Question: I am currently create a spring mvc eclipse project direct from spring mvc template in eclipse. I use mybatis api for dao crud. When i test the crud mybatis crud using junit there is not error. but when i try to use it with real controller there is an error.
I think maybe because I don't link the springConfig.xml and the web.xml to load the configuration. Can you show me how.?
below are the content of my file :
springConfig.xml located in javaresource folder
'''
ERROR: org.springframework.web.servlet.DispatcherServlet - Context initialization failed
org.springframework.beans.factory.BeanCreationException: Error creating bean with name 'homeController': Injection of autowired dependencies failed; nested exception is org.springframework.beans.factory.BeanCreationException: Could not autowire method: public void kh.com.gfam.HomeController.setDAO(kh.com.gfam.rsos.dataaccess.dao.HotelEnvironmentDAO); nested exception is org.springframework.beans.factory.NoSuchBeanDefinitionException: No qualifying bean of type [kh.com.gfam.rsos.dataaccess.dao.HotelEnvironmentDAO] found for dependency: expected at least 1 bean which qualifies as autowire candidate for this dependency. Dependency annotations: {}
at org.springframework.beans.factory.annotation.AutowiredAnnotationBeanPostProcessor.postProcessPropertyValues(AutowiredAnnotationBeanPostProcessor.java:292)
at org.springframework.beans.factory.support.AbstractAutowireCapableBeanFactory.populateBean(AbstractAutowireCapableBeanFactory.java:1185)
at org.springframework.beans.factory.support.AbstractAutowireCapableBeanFactory.doCreateBean(AbstractAutowireCapableBeanFactory.java:537)
at org.springframework.beans.factory.support.AbstractAutowireCapableBeanFactory.createBean(AbstractAutowireCapableBeanFactory.java:475)
at org.springframework.beans.factory.support.AbstractBeanFactory$1.getObject(AbstractBeanFactory.java:304)
at org.springframework.beans.factory.support.DefaultSingletonBeanRegistry.getSingleton(DefaultSingletonBeanRegistry.java:228)
at org.springframework.beans.factory.support.AbstractBeanFactory.doGetBean(AbstractBeanFactory.java:300)
at org.springframework.beans.factory.support.AbstractBeanFactory.getBean(AbstractBeanFactory.java:195)
at org.springframework.beans.factory.support.DefaultListableBeanFactory.preInstantiateSingletons(DefaultListableBeanFactory.java:700)
at org.springframework.context.support.AbstractApplicationContext.finishBeanFactoryInitialization(AbstractApplicationContext.java:760)
at org.springframework.context.support.AbstractApplicationContext.refresh(AbstractApplicationContext.java:482)
at org.springframework.web.servlet.FrameworkServlet.configureAndRefreshWebApplicationContext(FrameworkServlet.java:658)
at org.springframework.web.servlet.FrameworkServlet.createWebApplicationContext(FrameworkServlet.java:624)
at org.springframework.web.servlet.FrameworkServlet.createWebApplicationContext(FrameworkServlet.java:672)
at org.springframework.web.servlet.FrameworkServlet.initWebApplicationContext(FrameworkServlet.java:543)
at org.springframework.web.servlet.FrameworkServlet.initServletBean(FrameworkServlet.java:484)
at org.springframework.web.servlet.HttpServletBean.init(HttpServletBean.java:136)
at javax.servlet.GenericServlet.init(GenericServlet.java:158)
at org.apache.catalina.core.StandardWrapper.initServlet(StandardWrapper.java:1241)
at org.apache.catalina.core.StandardWrapper.loadServlet(StandardWrapper.java:1154)
at org.apache.catalina.core.StandardWrapper.allocate(StandardWrapper.java:827)
at org.apache.catalina.core.StandardWrapperValve.invoke(StandardWrapperValve.java:135)
at org.apache.catalina.core.StandardContextValve.invoke(StandardContextValve.java:106)
at org.apache.catalina.authenticator.AuthenticatorBase.invoke(AuthenticatorBase.java:505)
at org.apache.catalina.core.StandardHostValve.invoke(StandardHostValve.java:142)
at org.apache.catalina.valves.ErrorReportValve.invoke(ErrorReportValve.java:79)
at org.apache.catalina.valves.AbstractAccessLogValve.invoke(AbstractAccessLogValve.java:610)
at org.apache.catalina.core.StandardEngineValve.invoke(StandardEngineValve.java:88)
at org.apache.catalina.connector.CoyoteAdapter.service(CoyoteAdapter.java:534)
at org.apache.coyote.http11.AbstractHttp11Processor.process(AbstractHttp11Processor.java:1081)
at org.apache.coyote.AbstractProtocol$AbstractConnectionHandler.process(AbstractProtocol.java:658)
at org.apache.coyote.http11.Http11NioProtocol$Http11ConnectionHandler.process(Http11NioProtocol.java:222)
at org.apache.tomcat.util.net.NioEndpoint$SocketProcessor.doRun(NioEndpoint.java:1566)
at org.apache.tomcat.util.net.NioEndpoint$SocketProcessor.run(NioEndpoint.java:1523)
at java.util.concurrent.ThreadPoolExecutor.runWorker(ThreadPoolExecutor.java:1142)
at java.util.concurrent.ThreadPoolExecutor$Worker.run(ThreadPoolExecutor.java:617)
at org.apache.tomcat.util.threads.TaskThread$WrappingRunnable.run(TaskThread.java:61)
at java.lang.Thread.run(Thread.java:745)
Caused by: org.springframework.beans.factory.BeanCreationException: Could not autowire method: public void kh.com.gfam.HomeController.setDAO(kh.com.gfam.rsos.dataaccess.dao.HotelEnvironmentDAO); nested exception is org.springframework.beans.factory.NoSuchBeanDefinitionException: No qualifying bean of type [kh.com.gfam.rsos.dataaccess.dao.HotelEnvironmentDAO] found for dependency: expected at least 1 bean which qualifies as autowire candidate for this dependency. Dependency annotations: {}
at org.springframework.beans.factory.annotation.AutowiredAnnotationBeanPostProcessor$AutowiredMethodElement.inject(AutowiredAnnotationBeanPostProcessor.java:596)
at org.springframework.beans.factory.annotation.InjectionMetadata.inject(InjectionMetadata.java:87)
at org.springframework.beans.factory.annotation.AutowiredAnnotationBeanPostProcessor.postProcessPropertyValues(AutowiredAnnotationBeanPostProcessor.java:289)
... 37 more
Caused by: org.springframework.beans.factory.NoSuchBeanDefinitionException: No qualifying bean of type [kh.com.gfam.rsos.dataaccess.dao.HotelEnvironmentDAO] found for dependency: expected at least 1 bean which qualifies as autowire candidate for this dependency. Dependency annotations: {}
at org.springframework.beans.factory.support.DefaultListableBeanFactory.raiseNoSuchBeanDefinitionException(DefaultListableBeanFactory.java:1100)
at org.springframework.beans.factory.support.DefaultListableBeanFactory.doResolveDependency(DefaultListableBeanFactory.java:960)
at org.springframework.beans.factory.support.DefaultListableBeanFactory.resolveDependency(DefaultListableBeanFactory.java:855)
at org.springframework.beans.factory.annotation.AutowiredAnnotationBeanPostProcessor$AutowiredMethodElement.inject(AutowiredAnnotationBeanPostProcessor.java:553)
... 39 more
'''
web.xml location int webint directory
'''
<?xml version="1.0" encoding="UTF-8"?>
<web-app version="2.5" xmlns="http://java.sun.com/xml/ns/javaee"
xmlns:xsi="http://www.w3.org/2001/XMLSchema-instance"
xsi:schemaLocation="http://java.sun.com/xml/ns/javaee http://java.sun.com/xml/ns/javaee/web-app_2_5.xsd">
<!-- The definition of the Root Spring Container shared by all Servlets and Filters -->
<context-param>
<param-name>contextConfigLocation</param-name>
<param-value>/WEB-INF/spring/root-context.xml</param-value>
</context-param>
<!-- Creates the Spring Container shared by all Servlets and Filters -->
<listener>
<listener-class>org.springframework.web.context.ContextLoaderListener</listener-class>
</listener>
<!-- Processes application requests -->
<servlet>
<servlet-name>appServlet</servlet-name>
<servlet-class>org.springframework.web.servlet.DispatcherServlet</servlet-class>
<init-param>
<param-name>contextConfigLocation</param-name>
<param-value>/WEB-INF/spring/appServlet/servlet-context.xml</param-value>
</init-param>
<load-on-startup>1</load-on-startup>
</servlet>
<servlet-mapping>
<servlet-name>appServlet</servlet-name>
<url-pattern>/</url-pattern>
</servlet-mapping>
<!-- Style -->
<servlet-mapping>
<servlet-name>default</servlet-name>
<url-pattern>*.css</url-pattern>
</servlet-mapping>
<!-- Script -->
<servlet-mapping>
<servlet-name>default</servlet-name>
<url-pattern>*.js</url-pattern>
</servlet-mapping>
<!-- Image -->
<servlet-mapping>
<servlet-name>default</servlet-name>
<url-pattern>*.png</url-pattern>
</servlet-mapping>
<servlet-mapping>
<servlet-name>default</servlet-name>
<url-pattern>*.jpg</url-pattern>
</servlet-mapping>
</web-app>
'''
my directory structure

here is my homecontroller.java that i try use
'''
package kh.com.gfam;
import java.text.DateFormat;
import java.util.Date;
import java.util.Locale;
import kh.com.gfam.rsos.dataaccess.dao.HotelEnvironmentDAO;
import org.slf4j.Logger;
import org.slf4j.LoggerFactory;
import org.springframework.beans.factory.annotation.Autowired;
import org.springframework.stereotype.Controller;
import org.springframework.ui.Model;
import org.springframework.web.bind.annotation.RequestMapping;
import org.springframework.web.bind.annotation.RequestMethod;
/**
* Handles requests for the application home page.
*/
@Controller
public class HomeController {
private static final Logger logger = LoggerFactory.getLogger(HomeController.class);
private HotelEnvironmentDAO h = null ;
@Autowired
public void setDAO(HotelEnvironmentDAO h){
this.h = h;
}
/**
* Simply selects the home view to render by returning its name.
*/
@RequestMapping(value = "/", method = RequestMethod.GET)
public String home(Locale locale, Model model) {
logger.info("Welcome home! The client locale is {}.", locale);
Date date = new Date();
DateFormat dateFormat = DateFormat.getDateTimeInstance(DateFormat.LONG, DateFormat.LONG, locale);
String formattedDate = dateFormat.format(date);
h.getCount();
model.addAttribute("serverTime", formattedDate );
return "home";
}
}
'''
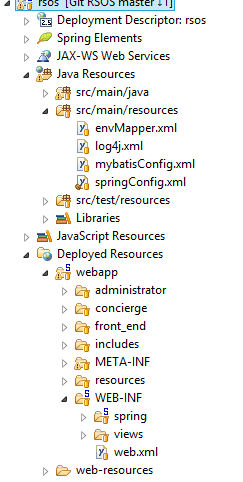
Answer: There is no problem in your configuration for 'springConfig.xml' under 'web.xml'. There is some problem in your code for auto wiring in class 'HomeController', and hence the error:
'''
org.springframework.beans.factory.BeanCreationException: Error creating bean with name 'homeController': Injection of autowired dependencies failed; nested exception is org.springframework.beans.factory.BeanCreationException: Could not autowire method: public void kh.com.gfam.HomeController.setDAO(kh.com.gfam.rsos.dataaccess.dao.HotelEnvironmentDAO); nested exception is org.springframework.beans.factory.NoSuchBeanDefinitionException: No qualifying bean of type [kh.com.gfam.rsos.dataaccess.dao.HotelEnvironmentDAO] found for dependency: expected at least 1 bean which qualifies as autowire candidate for this dependency. Dependency annotations: {}
'''
EDIT: It seems to be related to the name of the wired bean:
'''
private HotelEnvironmentDAO h = null ;
'''
and its setter method:
'''
@Autowired
public void setDAO(HotelEnvironmentDAO h){
this.h = h;
}
'''
setter name should either be setH.